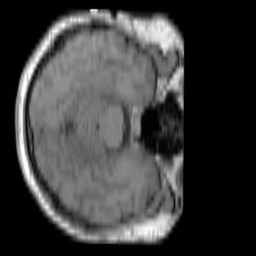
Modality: T1w
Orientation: axial
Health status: ill
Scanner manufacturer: siemens
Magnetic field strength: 3 T
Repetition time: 0.4 s
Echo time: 0.00246 s